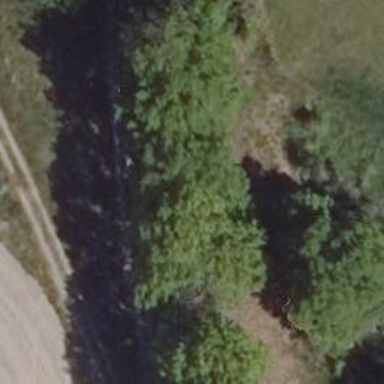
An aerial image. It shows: Row of trees in natural setting.